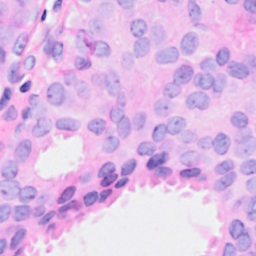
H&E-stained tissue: Breast